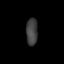
Tissue: lung
Cell type: Endothelial cells
Senescence score: 0.557
Nuclear area (px): 301
Mean DAPI intensity: 65.346